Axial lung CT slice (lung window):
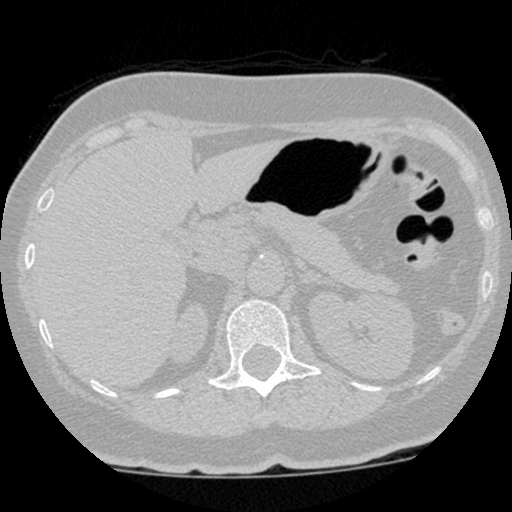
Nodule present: no